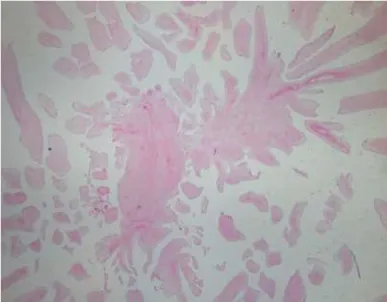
(B) Histological finding stained by hematoxylin-eosin method (a fragment from a tumor nodule constructed of numerous papillary formations lined with endothelial cells while a stromal papilla is constructed of a homogeneous, hypocellular portion of edematous connective tissue) on a low magnification.
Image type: pathology (h&e)